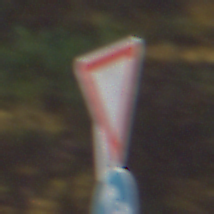
Verkehrszeichen: VorfahrtGewaehren
Zusatzzeichen unten: VorgeschriebeneFahrtrichtungGeradeausOderRechts
Umgebung: Outdoor, Suburban
Tageszeit: Night
Wetter: PartlyCloudy
Licht: Artificial
Jahreszeit: NotSpecified
Kontrast: HighContrast